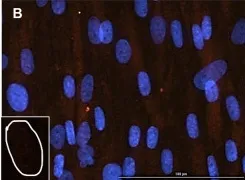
Immunofluorescence Staining of SMN in Fibroblasts and Quantification of Nuclear Gems. Patient 3.
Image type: pathology (immunostaining)